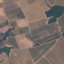
Land use / land cover: PermanentCrop